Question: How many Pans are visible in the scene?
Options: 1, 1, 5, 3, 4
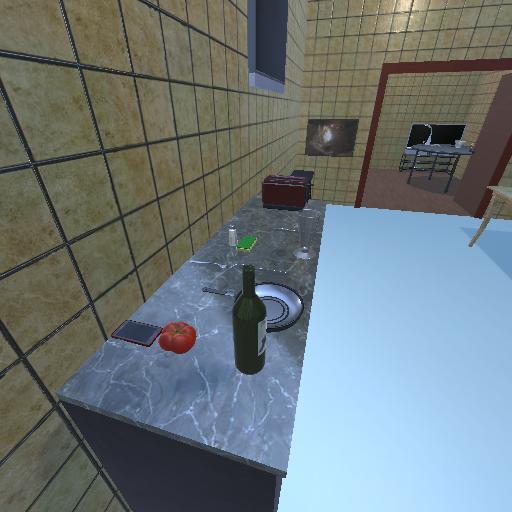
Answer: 1